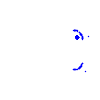
Particle: electron